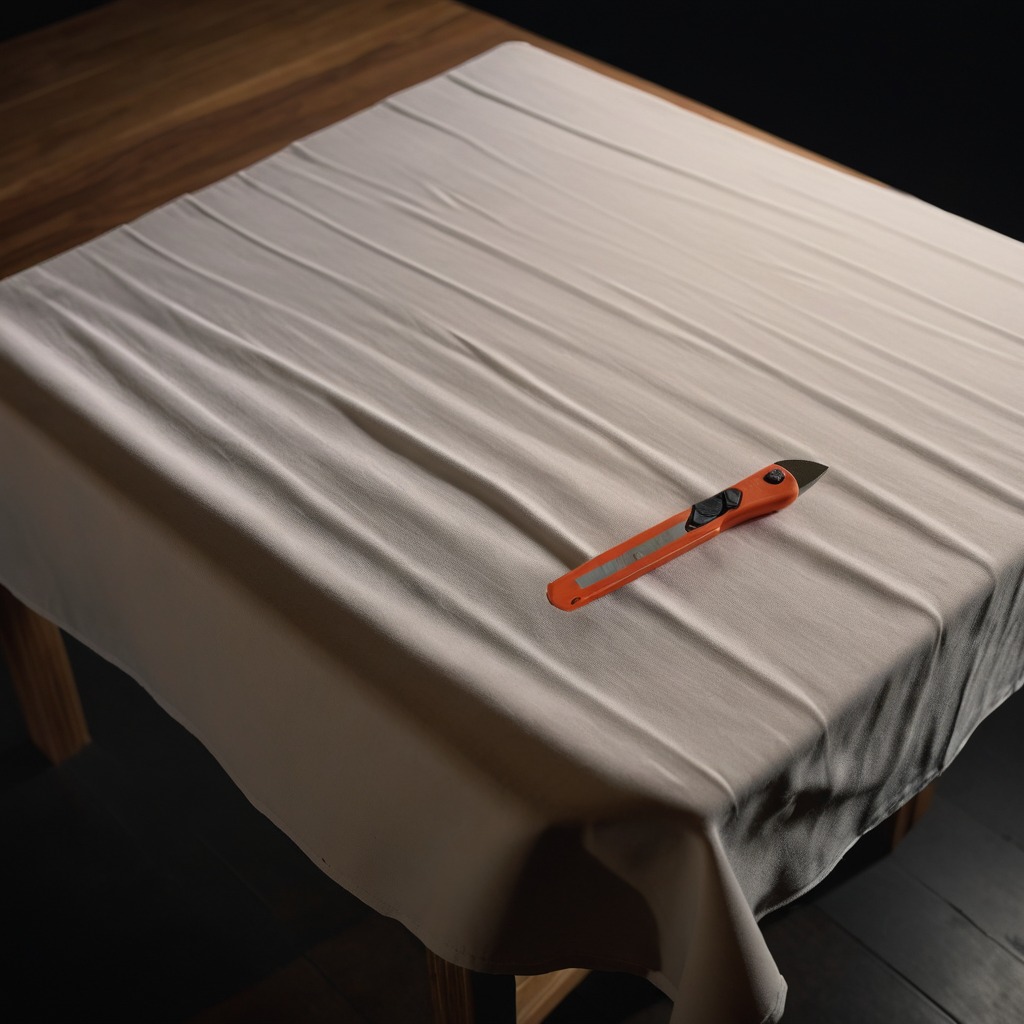
A utility knife lies on a wooden table.